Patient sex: F
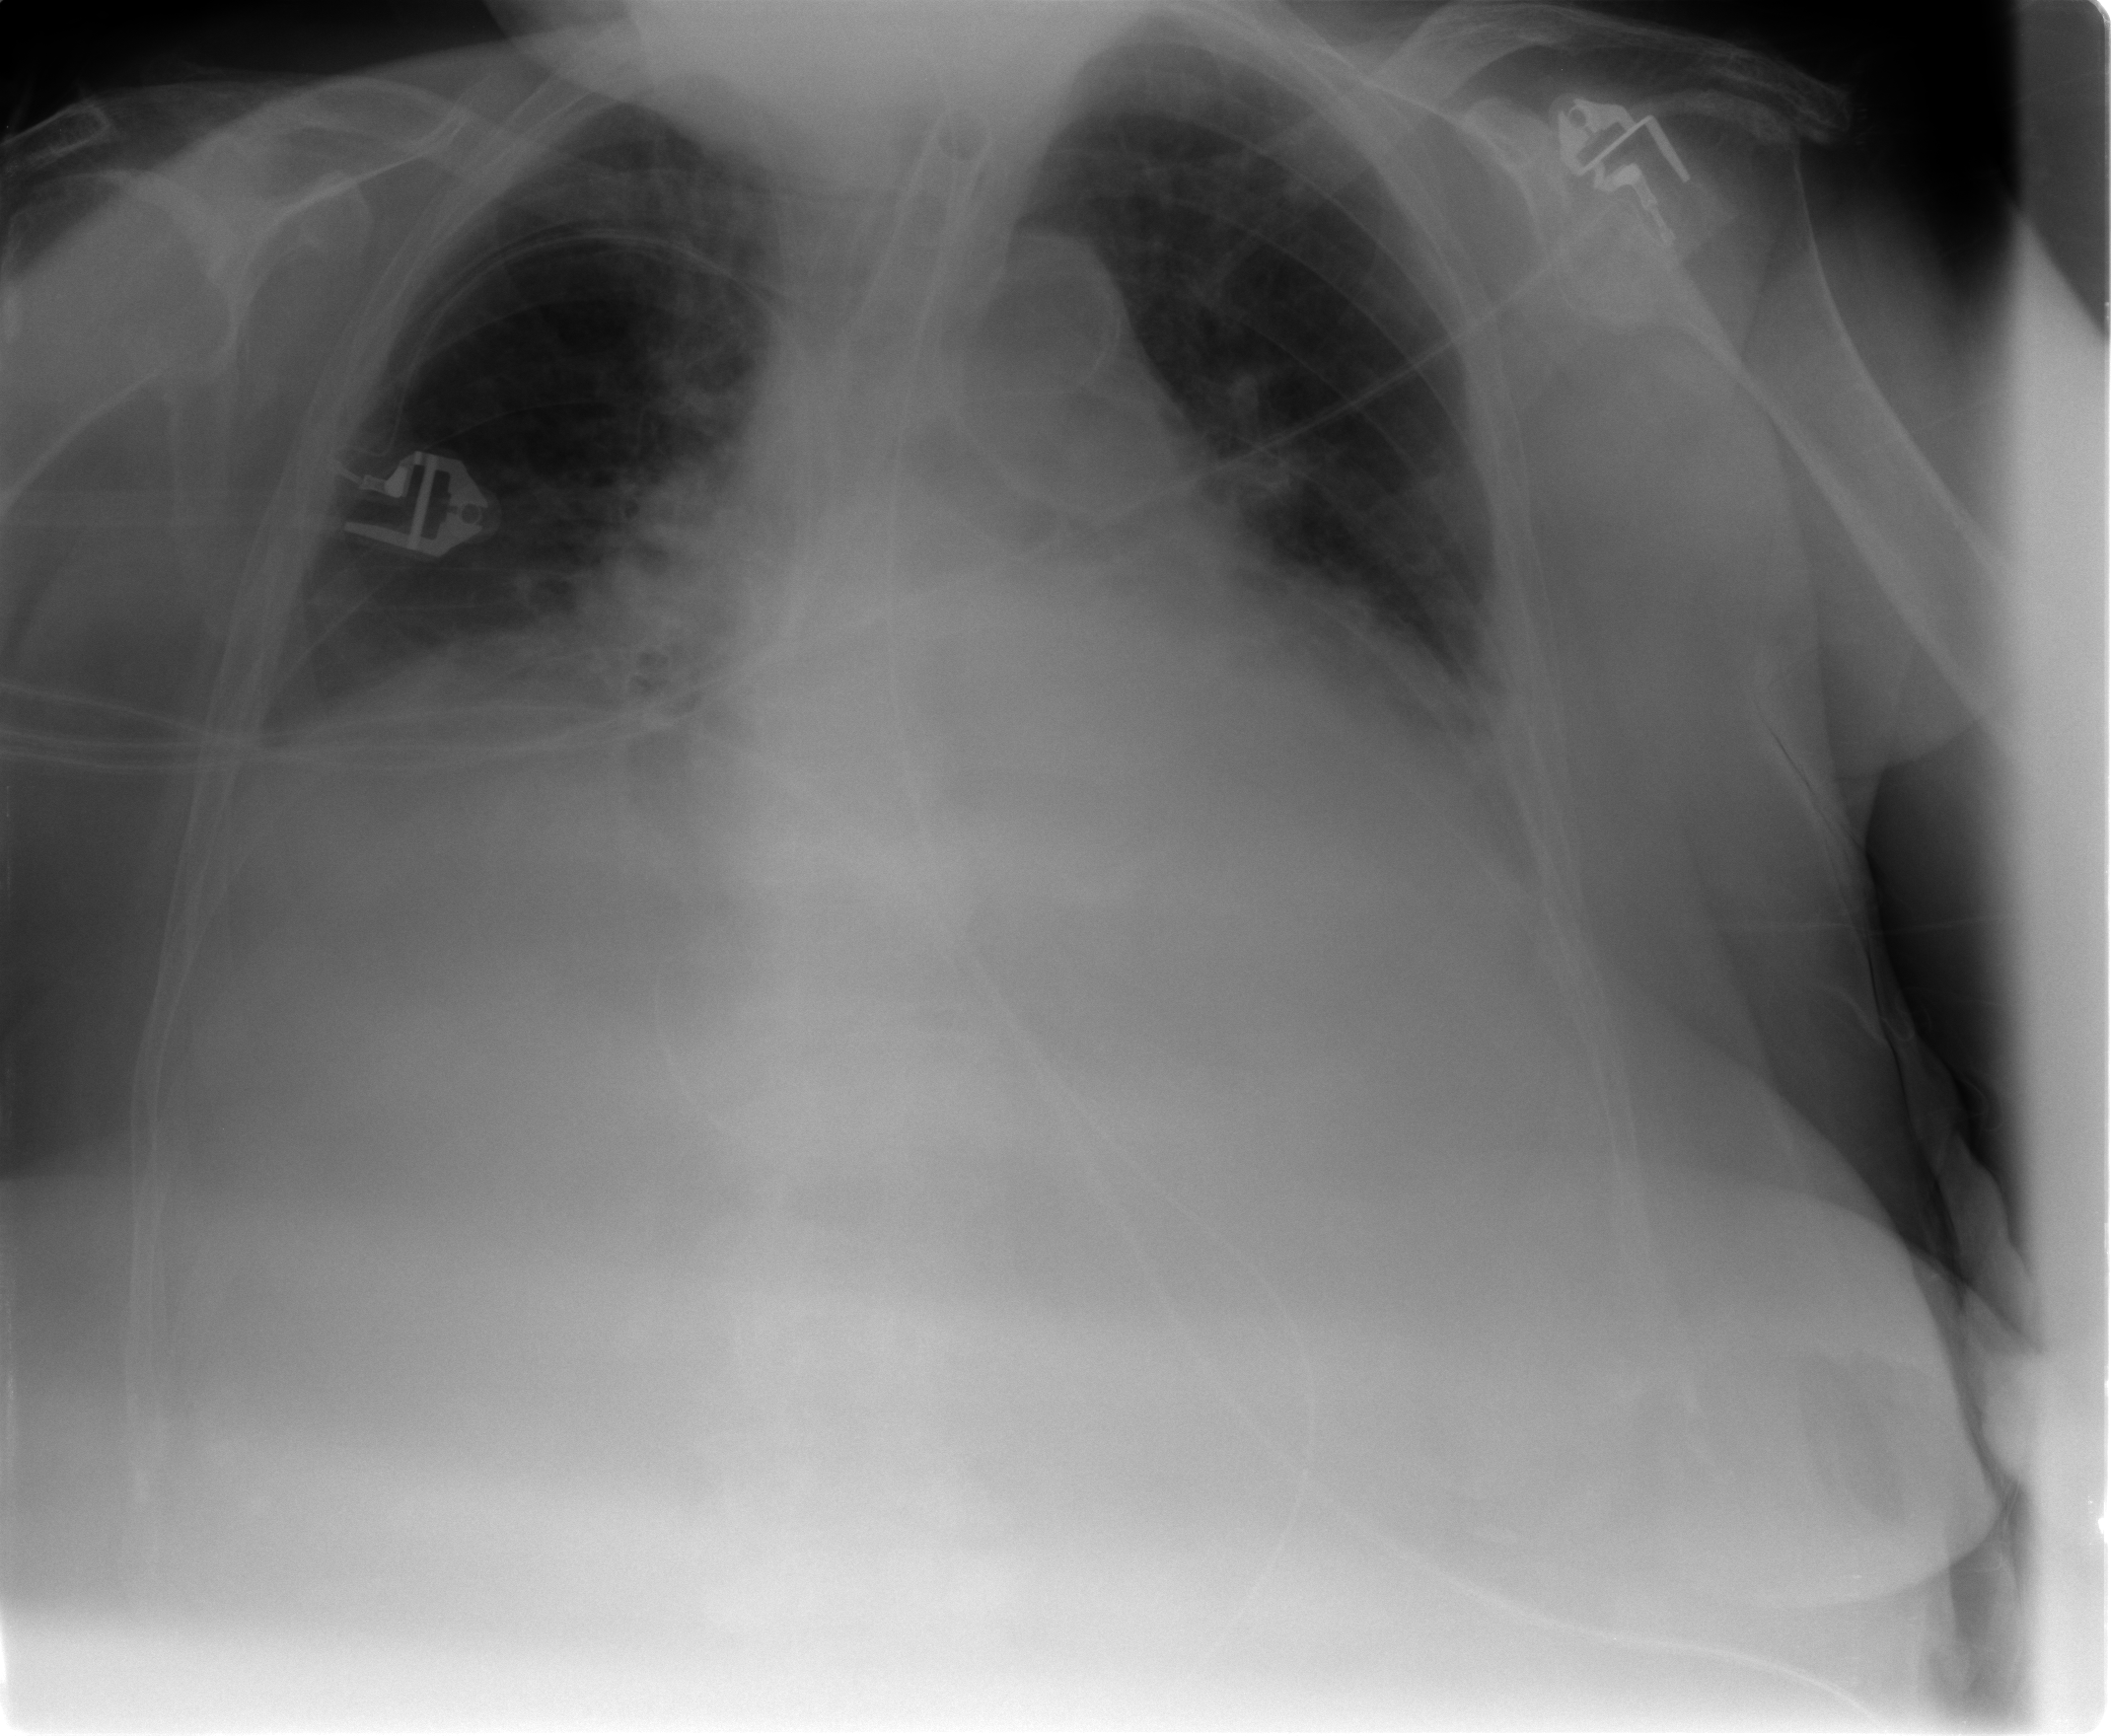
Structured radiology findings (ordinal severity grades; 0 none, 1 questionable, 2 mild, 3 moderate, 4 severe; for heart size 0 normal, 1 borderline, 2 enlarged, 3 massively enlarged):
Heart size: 2
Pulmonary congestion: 2
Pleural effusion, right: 2
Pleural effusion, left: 2
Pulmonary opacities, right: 0
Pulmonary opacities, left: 0
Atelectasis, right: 2
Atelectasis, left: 2